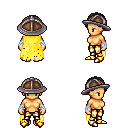
a pixel art fantasy rpg character, female body template, human, tanned skin, yellow tattered cape, gold greaves, raven parted hairstyle, chain helm, white cloth bandages, gold boots, four views (front, back, left, right), 2x2 character sprite sheet, small pixel art, hard edges, no anti-aliasing